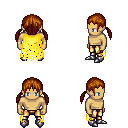
a pixel art fantasy rpg character, male body template, human, tanned skin, yellow tattered cape, gold greaves, brunette twin-tailed hairstyle, metal boots, four views (front, back, left, right), 2x2 character sprite sheet, small pixel art, hard edges, no anti-aliasing